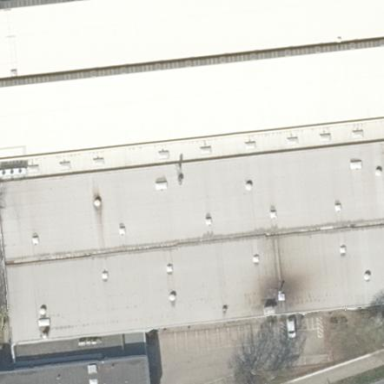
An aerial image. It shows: Industrial area with factory.